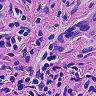
Metastatic tissue present: yes